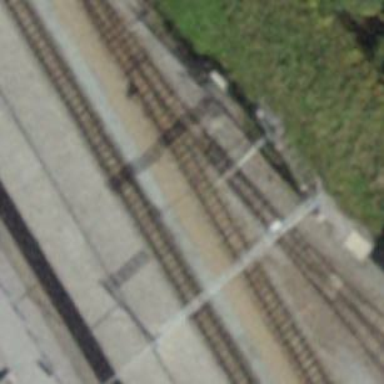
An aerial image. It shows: Railway switch.